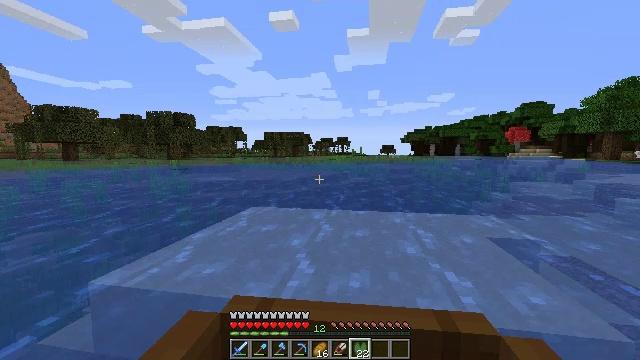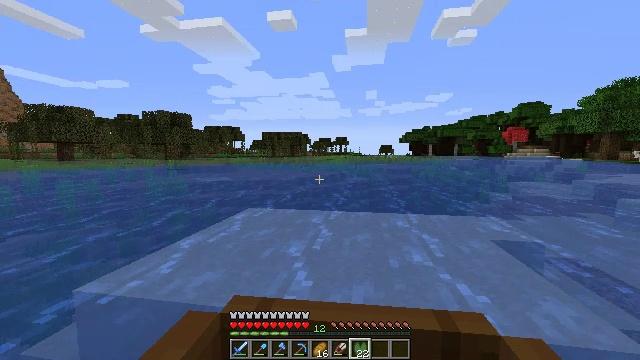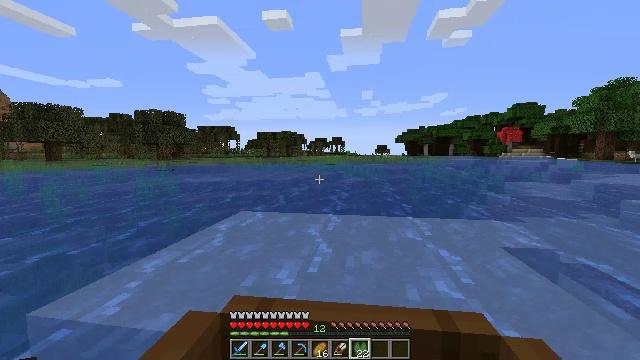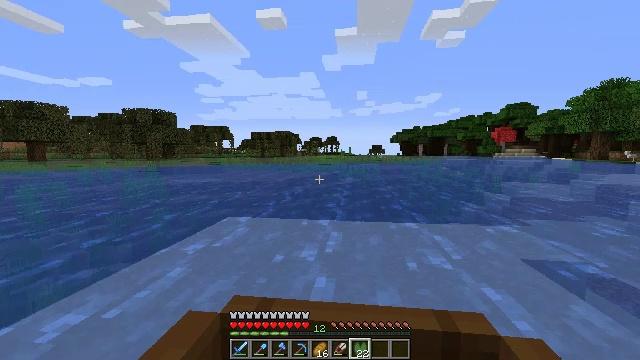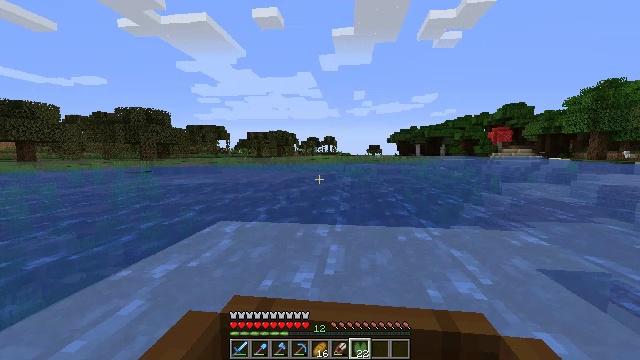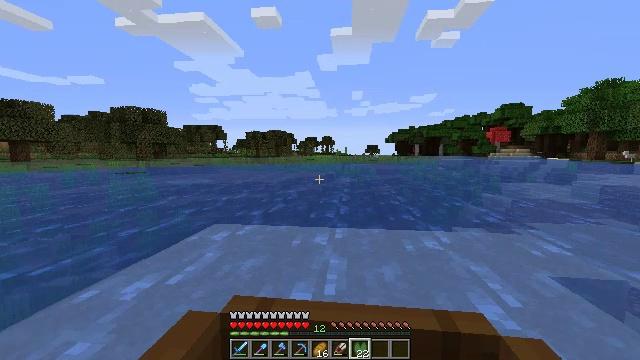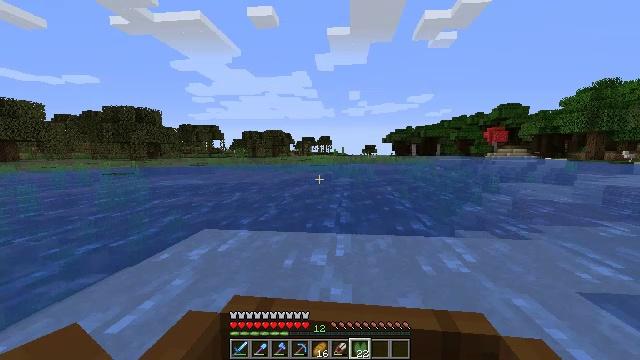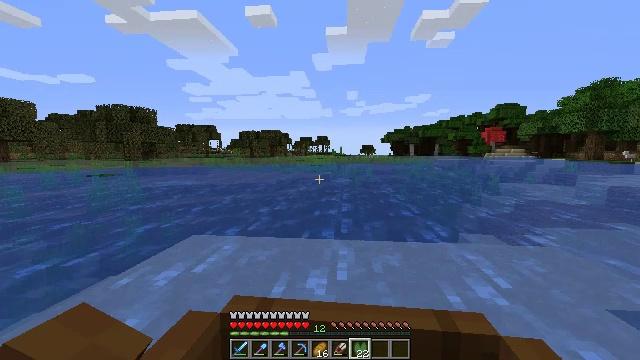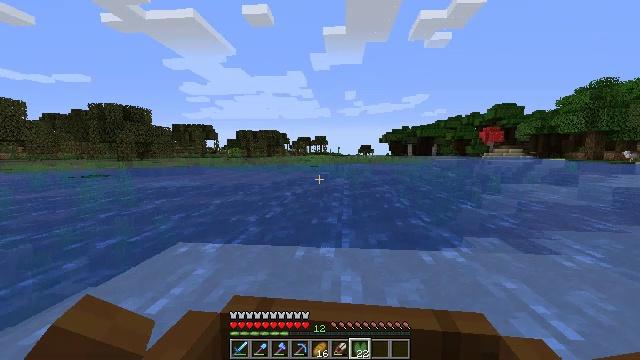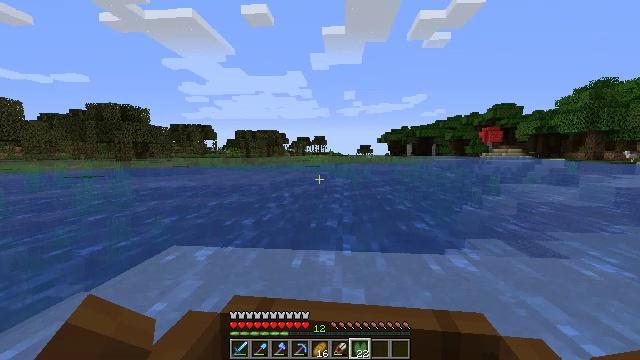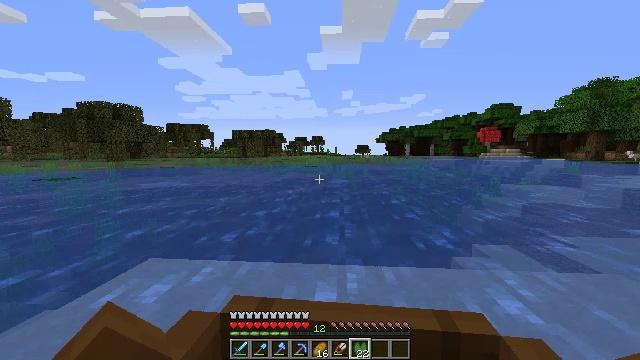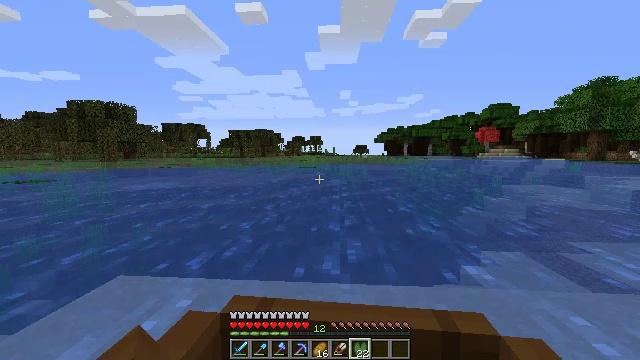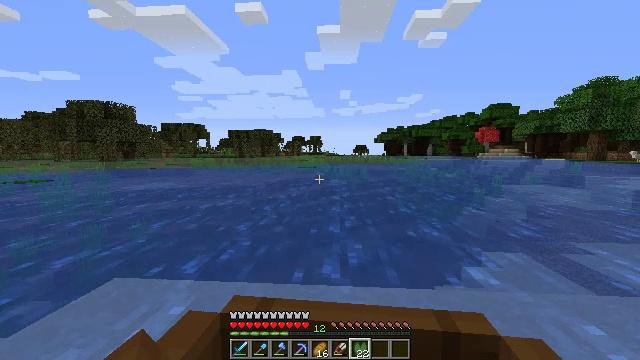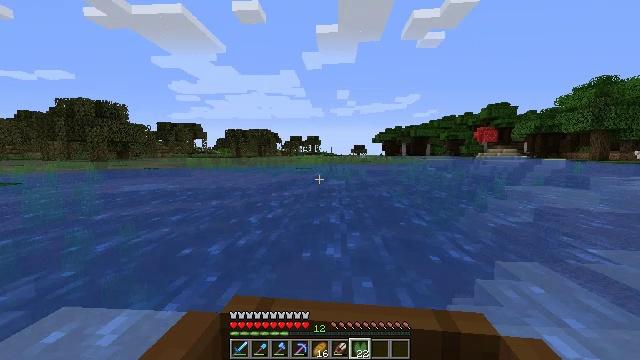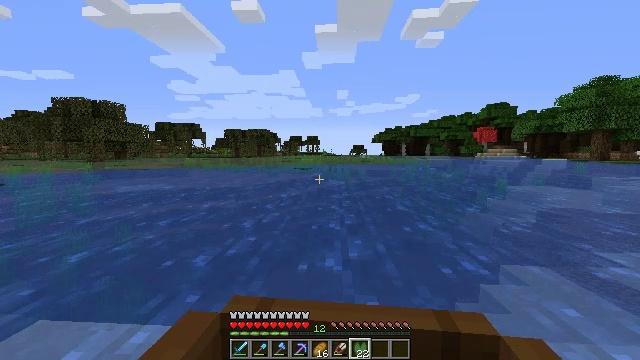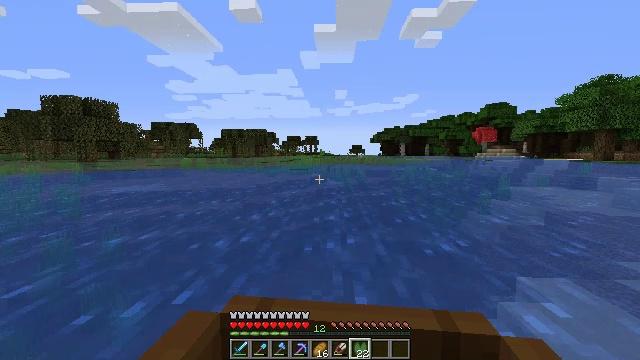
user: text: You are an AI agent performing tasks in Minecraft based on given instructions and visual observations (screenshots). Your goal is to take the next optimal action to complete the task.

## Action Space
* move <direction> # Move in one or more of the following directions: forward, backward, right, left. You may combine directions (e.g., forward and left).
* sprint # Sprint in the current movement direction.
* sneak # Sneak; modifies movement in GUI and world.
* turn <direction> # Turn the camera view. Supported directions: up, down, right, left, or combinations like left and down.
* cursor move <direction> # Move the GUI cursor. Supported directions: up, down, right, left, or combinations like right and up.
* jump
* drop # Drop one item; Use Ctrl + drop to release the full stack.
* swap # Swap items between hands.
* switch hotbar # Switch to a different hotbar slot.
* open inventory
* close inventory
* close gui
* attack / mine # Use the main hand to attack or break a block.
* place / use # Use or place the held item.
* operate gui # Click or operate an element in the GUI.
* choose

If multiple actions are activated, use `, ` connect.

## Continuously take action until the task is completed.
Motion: motion action
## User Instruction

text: Collect seagrass by hand or tool.
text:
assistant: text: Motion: move forward
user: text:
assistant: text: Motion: move forward
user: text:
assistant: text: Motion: move forward
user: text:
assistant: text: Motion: move forward
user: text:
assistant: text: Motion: move forward
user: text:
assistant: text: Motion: move forward
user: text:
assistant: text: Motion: move forward
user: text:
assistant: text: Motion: move forward
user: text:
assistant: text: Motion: move forward
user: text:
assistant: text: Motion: move forward
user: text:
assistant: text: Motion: move forward
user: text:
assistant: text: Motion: move forward
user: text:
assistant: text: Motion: move forward
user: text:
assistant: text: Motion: move forward
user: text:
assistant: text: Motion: move forward
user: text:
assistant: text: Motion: move forward
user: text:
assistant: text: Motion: move forward
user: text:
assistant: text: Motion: move forward
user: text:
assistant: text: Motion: move forward
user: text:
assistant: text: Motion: move forward
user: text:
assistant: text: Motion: move forward
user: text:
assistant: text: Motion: move forward
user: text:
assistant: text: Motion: move forward
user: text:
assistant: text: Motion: move forward
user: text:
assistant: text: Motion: move forward
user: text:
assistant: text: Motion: move forward
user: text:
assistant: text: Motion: move forward
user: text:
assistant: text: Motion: move forward
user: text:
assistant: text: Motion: move forward
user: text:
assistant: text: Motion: move forward